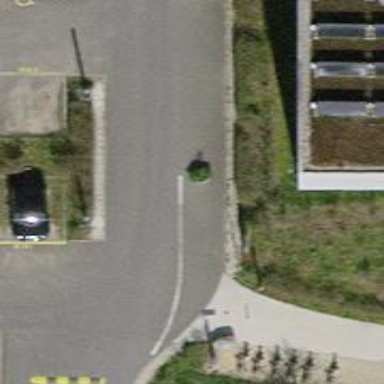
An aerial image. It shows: Bicycle rental facility.